Question: I have a 'UISegmentedcontrol' (with 2 segments), and a 'UIView'. Due to the fact that the minimum number of segments is 2, I wan't to hide the 'segmentedcontrol' and add a 'UILabel'.
This is what it looks like in the simulator:

(The red is the 'UIView'.)
Here is my code:
'''
[self.segment setHidden:YES];
CGRect segmentFrame = self.segment.frame;
segmentFrame.size.width /= 2;
UILabel *myLabel= [[UILabel alloc] initWithFrame:segmentFrame];
NSIndexPath *indexPath = [NSIndexPath indexPathForRow:1 inSection:0];
UITableViewCell *cell = [self.tableView cellForRowAtIndexPath:indexPath];
[cell.contentView addSubview:myLabel];
'''
As you can see at the picture above, I have auto-layout applied. When the 'view' get's hidden and the 'label' gets added, the 'view' doesn't get moved over to the left. So I tried moving it programmatically (which probably shouldn't be done when auto-layout is applied):
'''
CGRect myViewFrame = self.myView.frame;
myViewFrame.origin.x -= segmentFrame.size.width;
self.myView.frame = myViewFrame;
'''
That still didn't work. My question is: How can I get the 'view' to move over to the left when the 'segmentedcontrol' becomes hidden?
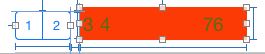
Answer: If you are using 'autolayout', a better approach is to modify the 'autolayout constraints' programmatically.
Follow these steps :
create an 'IBOutlet' in your 'viewController.h' file :
'''
@property (weak, nonatomic) IBOutlet NSLayoutConstraint *nameButtonVerticalConstraint;
'''
now connect it with the concerned autolayout constraint :

Now you can simply change the constraint like this :
'''
self.nameButtonVerticalConstraint.constant=25;
'''
And if you want smoother transitions, you can put it inside an animation block :
'''
[UIView animateWithDuration:1.2 delay:1 options:UIViewAnimationOptionCurveEaseInOut animations:^{
self.nameButtonVerticalConstraint.constant=50;
[self.view layoutIfNeeded];
} completion:nil];
'''
EDIT : here's an excerpt from <URL> article
> If other constraints will be affected because of the update to the constraint above, the following must also be called:
'''
[viewForUpdate setNeedsUpdateConstraints];
'''
> Now, animate your view by calling 'layoutIfNeeded' inside your animation block.